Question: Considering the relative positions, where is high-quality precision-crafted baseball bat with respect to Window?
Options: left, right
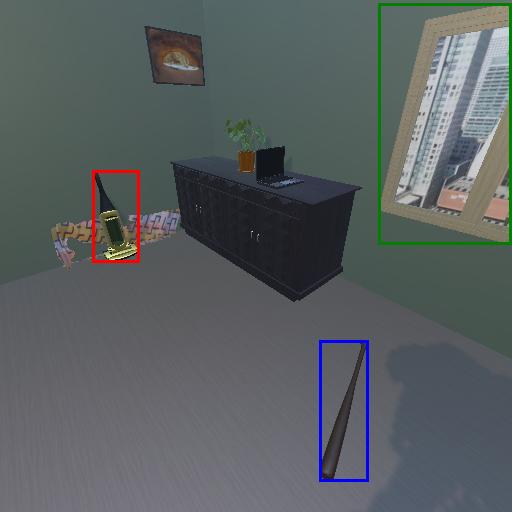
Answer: left